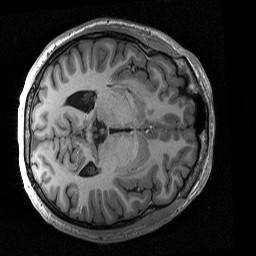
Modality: T1w
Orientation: axial
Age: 32
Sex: male
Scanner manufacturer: siemens
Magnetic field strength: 3 T
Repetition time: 2.53 s
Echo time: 0.00267 s